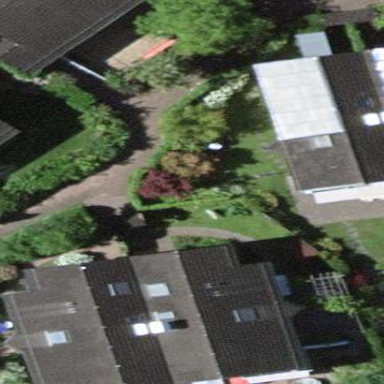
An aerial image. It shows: Semidetached house.